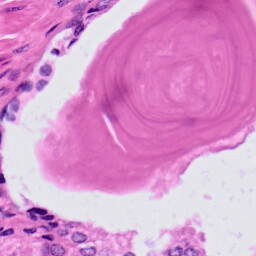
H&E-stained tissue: Prostate